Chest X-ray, AP view. Patient: 30 years old, sex F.
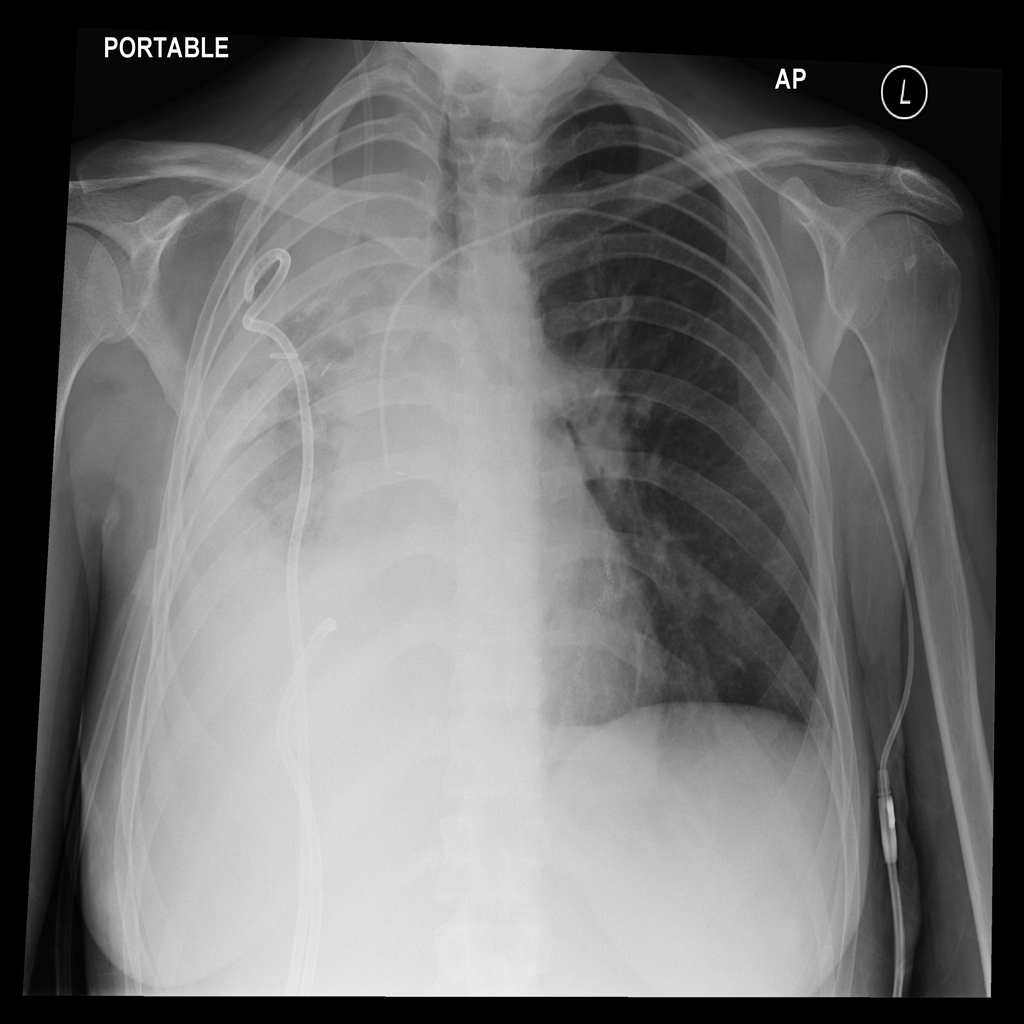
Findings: No Finding